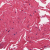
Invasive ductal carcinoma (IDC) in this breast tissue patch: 0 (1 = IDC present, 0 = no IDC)